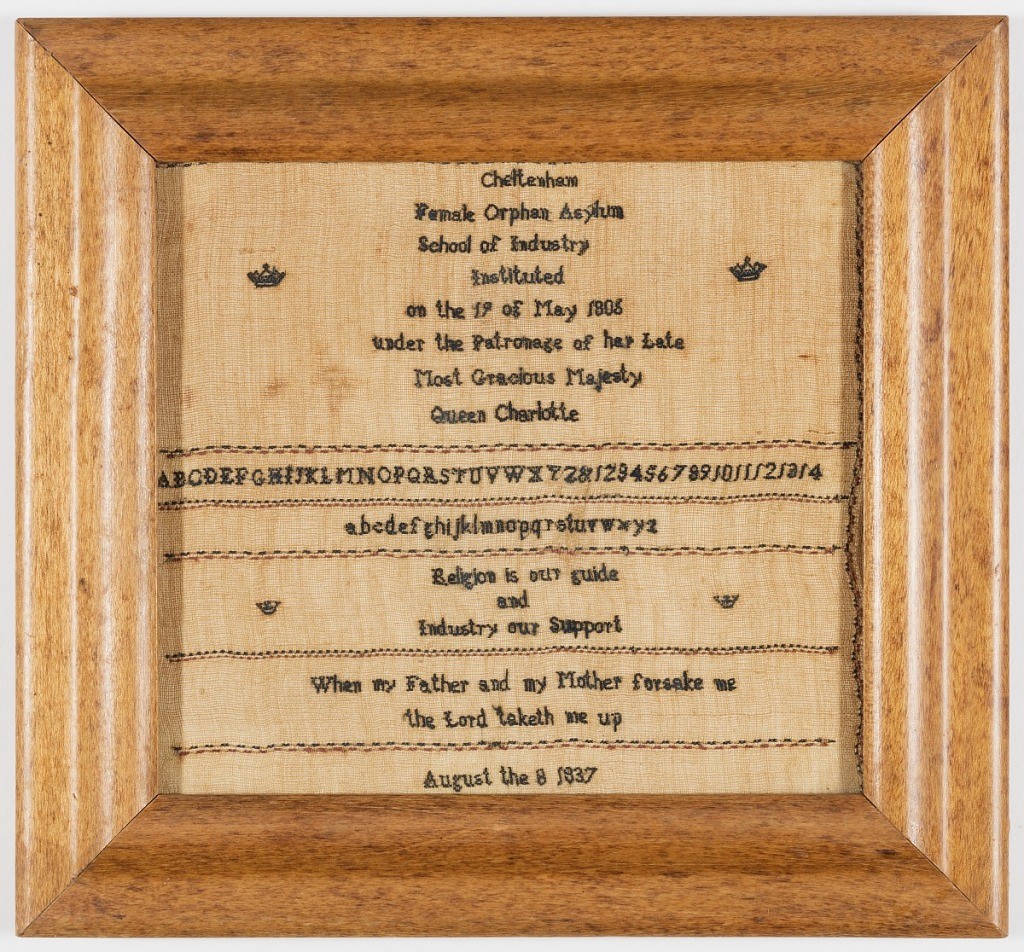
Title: Sampler
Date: August 8, 1837
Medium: silk embroidery on linen foundation Technique: running stitches on plain weave
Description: Text in black stitching on a natural linen ground. Made at the Cheltenham Female Orphan Asylum.